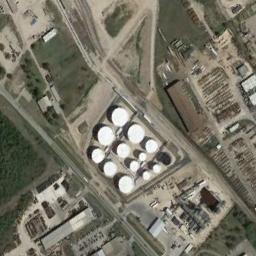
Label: storage_tank